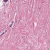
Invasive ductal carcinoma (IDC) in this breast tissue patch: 0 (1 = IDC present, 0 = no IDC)